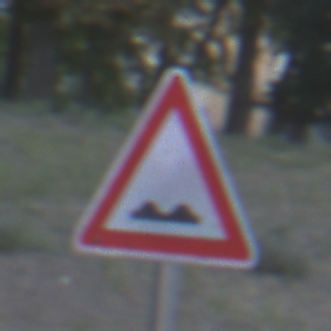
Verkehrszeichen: UnebeneFahrbahn
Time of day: SunriseSunset
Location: Outdoor (Urban)
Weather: Clear
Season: NotSpecified
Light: Natural